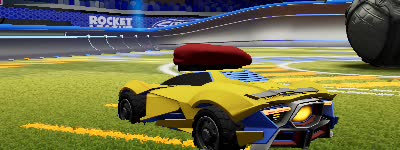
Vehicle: werewolf